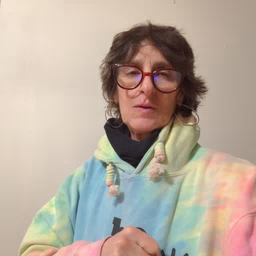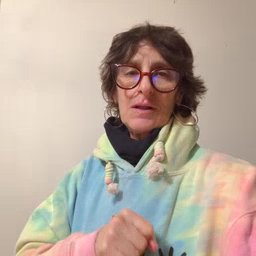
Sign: closet